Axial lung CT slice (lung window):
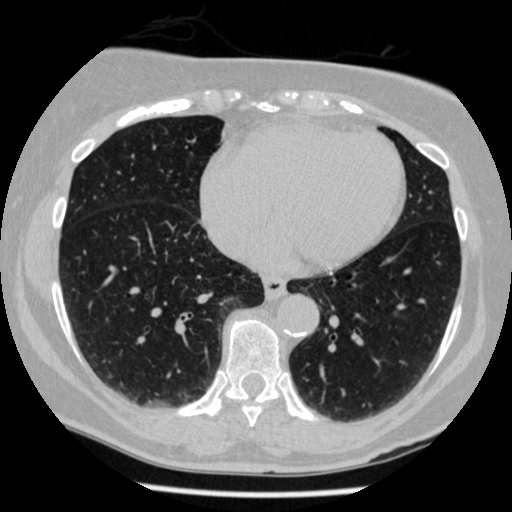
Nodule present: no